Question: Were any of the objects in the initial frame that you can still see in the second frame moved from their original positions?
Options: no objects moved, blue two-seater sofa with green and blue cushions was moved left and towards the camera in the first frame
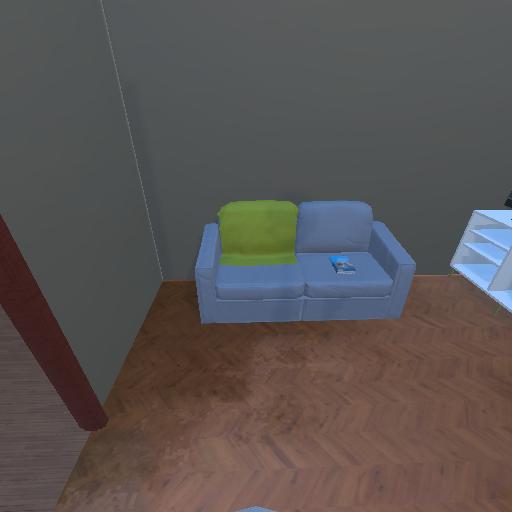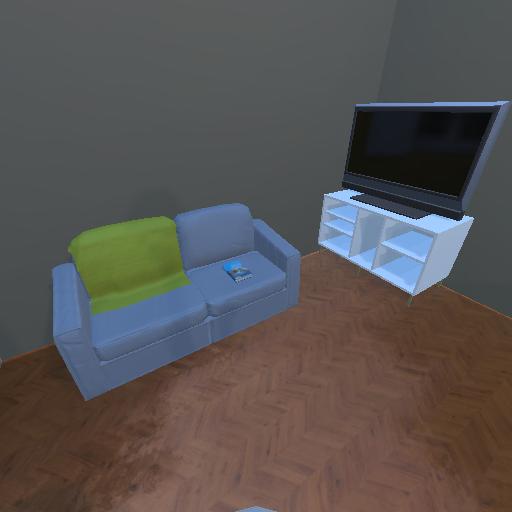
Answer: no objects moved